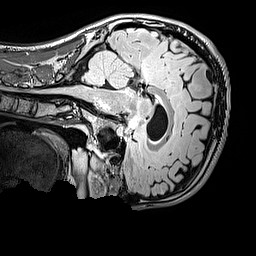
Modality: FLAIR
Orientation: sagittal
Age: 13
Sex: male
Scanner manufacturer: siemens
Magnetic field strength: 3 T
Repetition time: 5 s
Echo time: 0.388 s